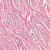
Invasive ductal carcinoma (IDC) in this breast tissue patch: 0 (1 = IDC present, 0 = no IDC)